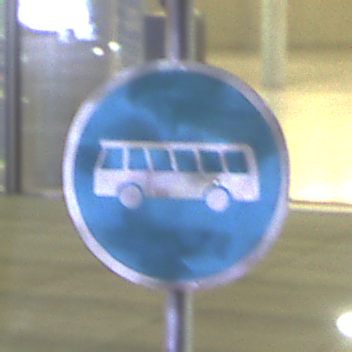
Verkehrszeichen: Busssonderstreifen
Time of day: Night
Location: Outdoor (Urban)
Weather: PartlyCloudy
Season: NotSpecified
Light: Artificial